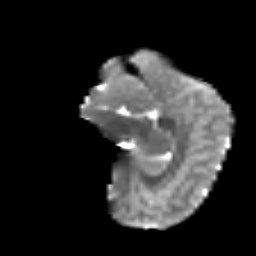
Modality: T2w
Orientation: sagittal
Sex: male
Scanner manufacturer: siemens
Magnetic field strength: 3 T
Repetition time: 5 s
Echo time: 0.071 s